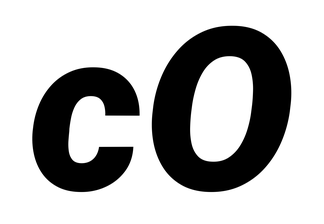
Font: Roboto-Italic_Black_Italic